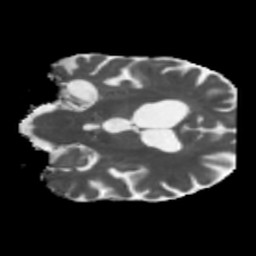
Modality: MD
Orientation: coronal
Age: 75
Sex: male
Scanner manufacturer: siemens
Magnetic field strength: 3 T
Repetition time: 5.47 s
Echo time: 0.0854 s